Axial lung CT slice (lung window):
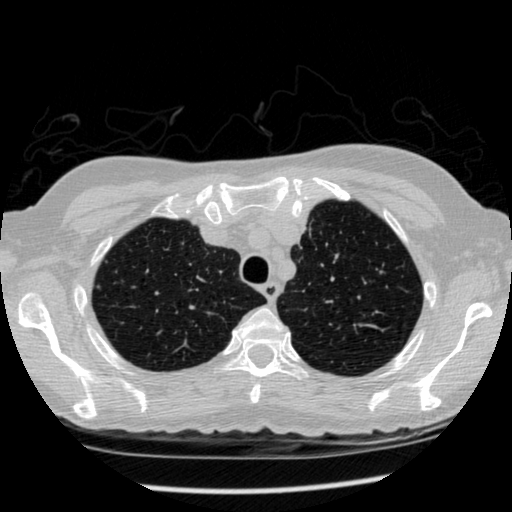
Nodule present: no